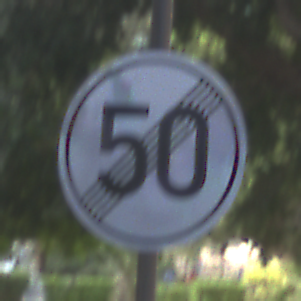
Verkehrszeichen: EndeGeschwindigkeit50
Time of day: MorningAfternoon
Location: Outdoor (Suburban)
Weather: PartlyCloudy
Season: NotSpecified
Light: Natural